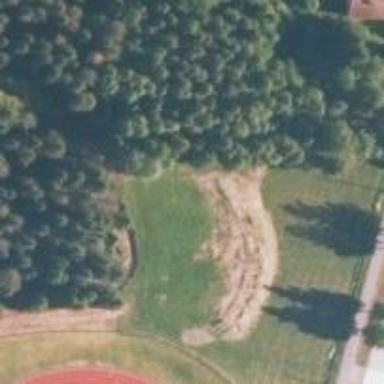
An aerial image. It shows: Disc golf hole.